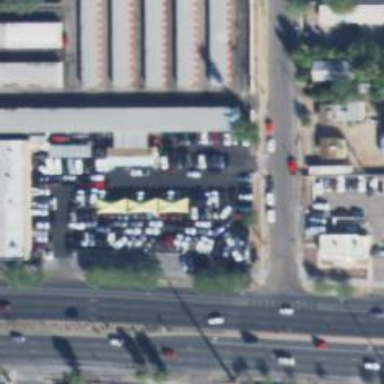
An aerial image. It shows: Car shop.